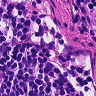
Metastatic tissue present: no